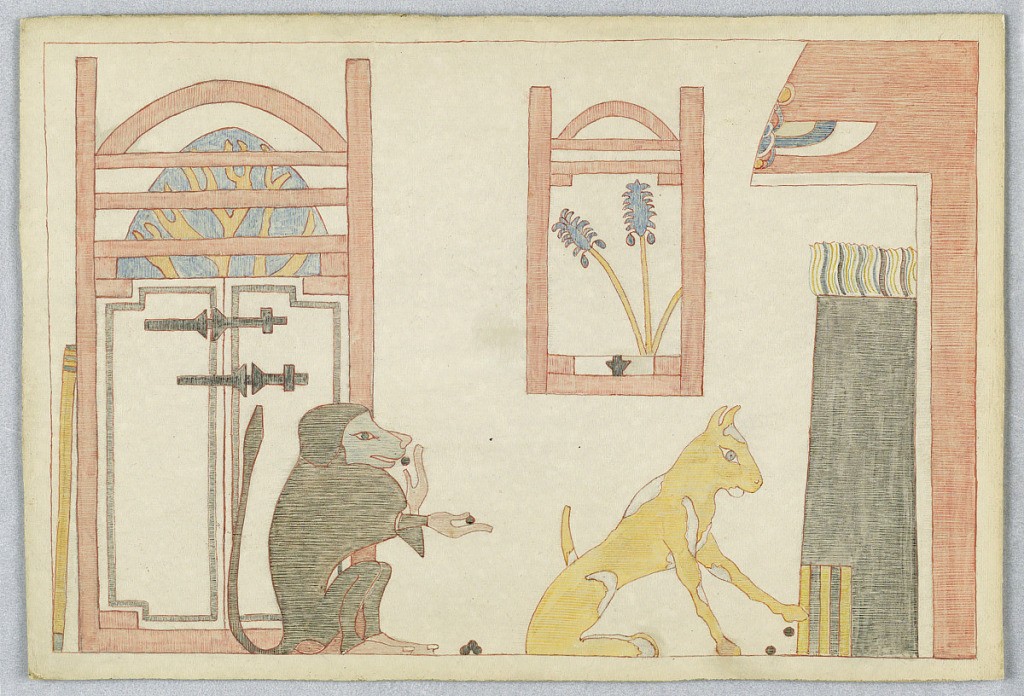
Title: The Monkey and the Cat, Illustration for Aesop's Fables
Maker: Victor Wilbour
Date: ca. 1916
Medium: Pen and red ink, crayon on white board
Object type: Drawing
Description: Baboon, left, in right profile, with seeds or berries. Cat also in right profile, right, near a fireplace. Door at left.